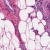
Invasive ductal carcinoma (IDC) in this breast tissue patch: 0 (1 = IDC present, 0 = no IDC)